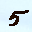
Label: 5